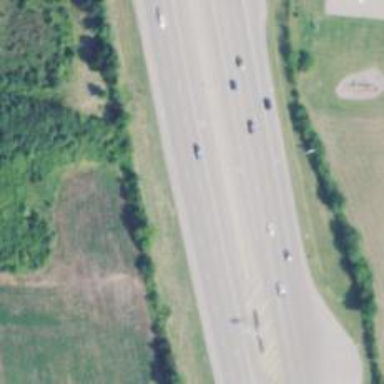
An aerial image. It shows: This image shows trunk highway that functions as expressway.